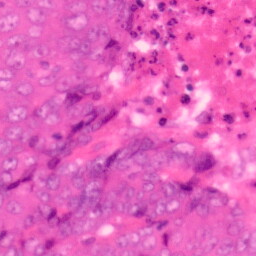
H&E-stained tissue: Colon